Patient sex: F
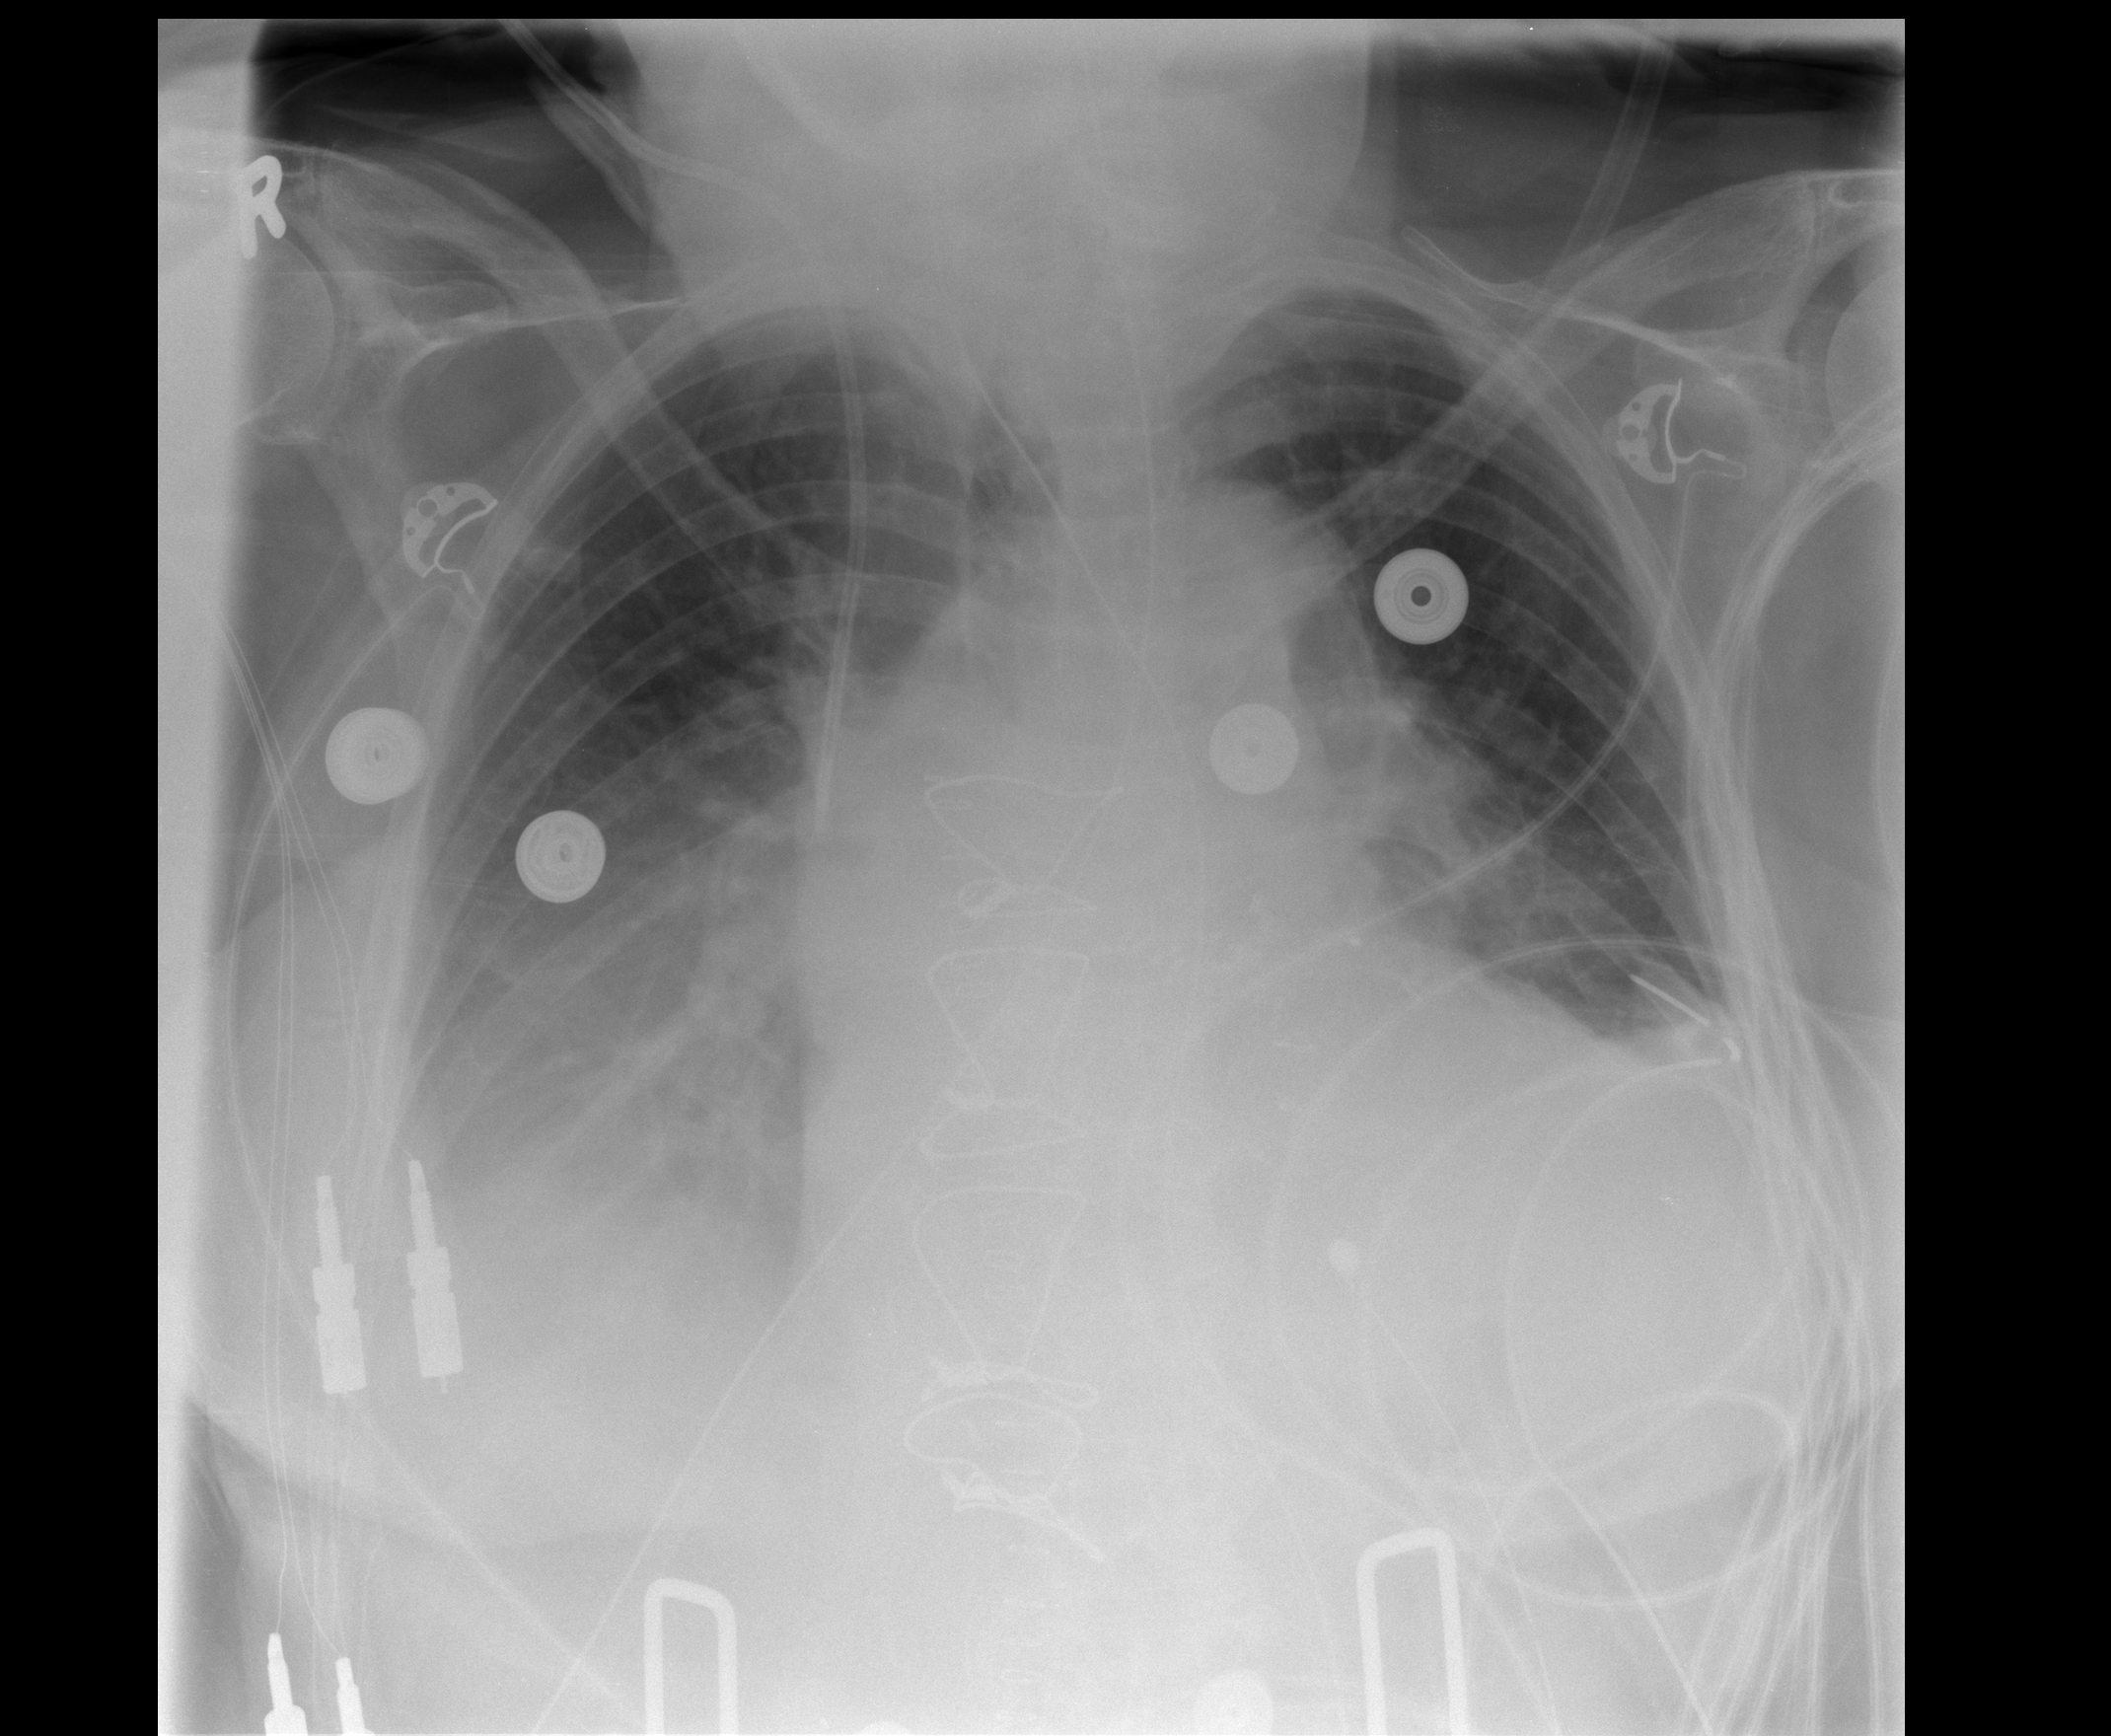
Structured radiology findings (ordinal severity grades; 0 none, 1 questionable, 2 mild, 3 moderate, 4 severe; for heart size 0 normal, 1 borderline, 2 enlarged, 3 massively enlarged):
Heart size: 3
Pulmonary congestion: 0
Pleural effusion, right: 2
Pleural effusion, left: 2
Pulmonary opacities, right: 0
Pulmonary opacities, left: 0
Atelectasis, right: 2
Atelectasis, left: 2